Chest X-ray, PA view. Patient: 53 years old, sex M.
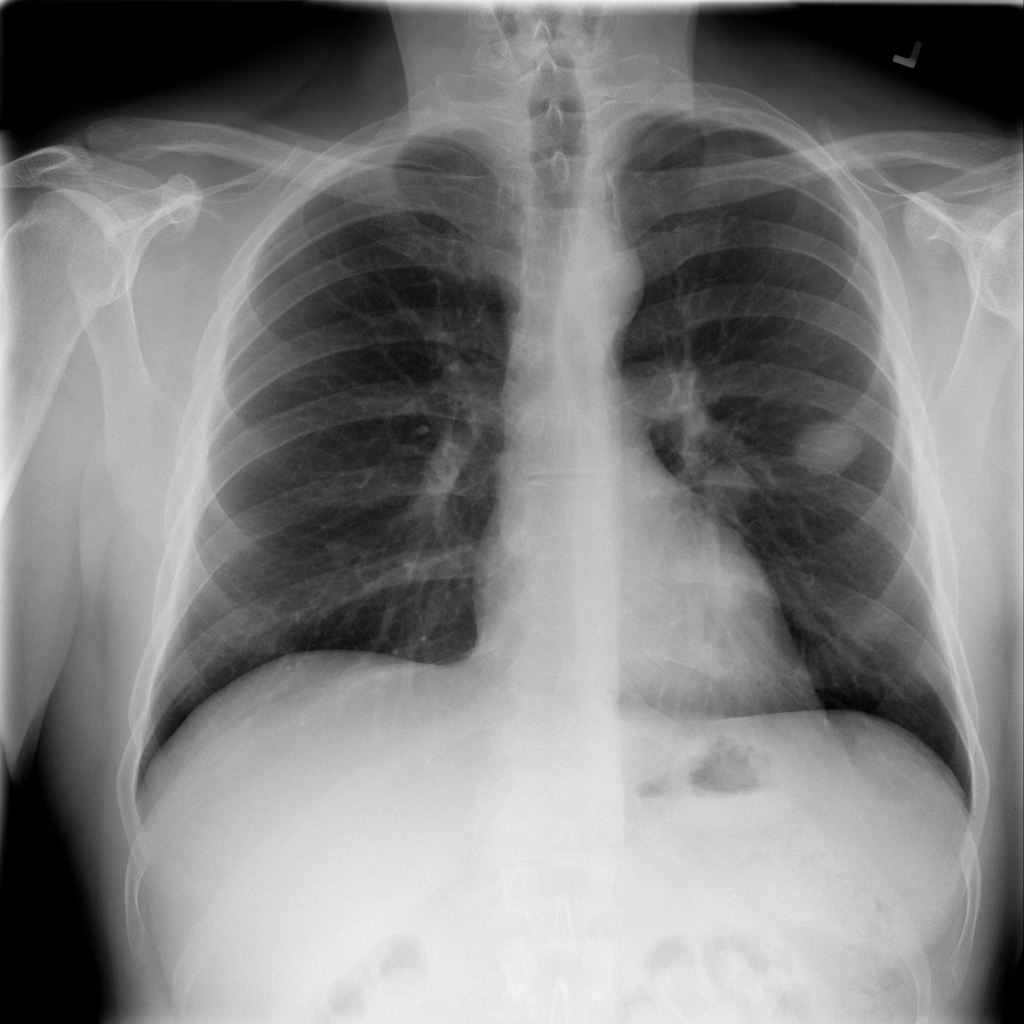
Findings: No Finding